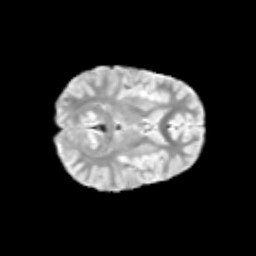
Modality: T2w
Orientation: axial
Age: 9
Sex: female
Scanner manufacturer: siemens
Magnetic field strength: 3 T
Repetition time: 3.8 s
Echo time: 0.07 s